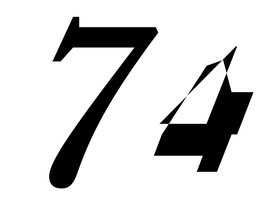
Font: LibreCaslonText-Italic_Medium_Italic